Question: I'm trying to code integration by Simpson's method in CUDA.
This is the formula for Simpson's rule

where 'x_k = a + k*h'.
Here's my code
'''
__device__ void initThreadBounds(int *n_start, int *n_end, int n,
int totalBlocks, int blockWidth)
{
int threadId = blockWidth * blockIdx.x + threadIdx.x;
int nextThreadId = threadId + 1;
int threads = blockWidth * totalBlocks;
*n_start = (threadId * n)/ threads;
*n_end = (nextThreadId * n)/ threads;
}
__device__ float reg_func (float x)
{
return x;
}
typedef float (*p_func) (float);
__device__ p_func integrale_f = reg_func;
__device__ void integralSimpsonMethod(int totalBlocks, int totalThreads,
double a, double b, int n, float p_function(float), float* result)
{
*result = 0;
float h = (b - a)/n;
//*result = p_function(a)+p_function(a + h * n);
//parallel
int idx_start;
int idx_end;
initThreadBounds(&idx_start, &idx_end, n-1, totalBlocks, totalThreads);
//parallel_ends
for (int i = idx_start; i < idx_end; i+=2) {
*result += ( p_function(a + h*(i-1)) +
4 * p_function(a + h*(i)) +
p_function(a + h*(i+1)) ) * h/3;
}
}
__global__ void integralSimpson(int totalBlocks, int totalThreads, float* result)
{
float res = 0;
integralSimpsonMethod(totalBlocks, totalThreads, 0, 10, 1000, integrale_f, &res);
result[(blockIdx.x*totalThreads + threadIdx.x)] = res;
//printf ("Simpson method
");
}
__host__ void inttest()
{
const int blocksNum = 32;
const int threadNum = 32;
float *device_resultf;
float host_resultf[threadNum*blocksNum]={0};
cudaMalloc((void**) &device_resultf, sizeof(float)*threadNum*blocksNum);
integralSimpson<<<blocksNum, threadNum>>>(blocksNum, threadNum, device_resultf);
cudaThreadSynchronize();
cudaMemcpy(host_resultf, device_resultf, sizeof(float) *threadNum*blocksNum,
cudaMemcpyDeviceToHost);
float sum = 0;
for (int i = 0; i != blocksNum*threadNum; ++i) {
sum += host_resultf[i];
// printf ("result in %i cell = %f
", i, host_resultf[i]);
}
printf ("sum = %f
", sum);
cudaFree(device_resultf);
}
int main(int argc, char* argv[])
{
inttest();
int i;
scanf ("%d",&i);
}
'''
The problem is: it works wrong when 'n' is lower than 100000. For an integral from '0' to '10', the result is '~99', but when 'n = 100000' or larger it works fine and the result is '~50'.
What's wrong, guys?
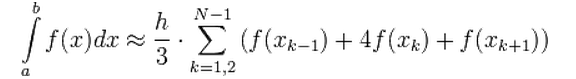
Answer: The basic problem here is that you don't understand your own algorithm.
Your 'integralSimpsonMethod()' function is designed such that each thread is sampling at least 3 quadrature points per sub-interval in the integral domain. Therefore, if you choose n so that it is less than four times the number of threads in the kernel call, it is inevitable that each sub interval will overlap and the resulting integral will be incorrect. You need to make sure that the code checks and scales the thread count or n so that they don't produce overlap when the integral is computed.
If you are doing this for anything other than self-edification, then I recommend you look up the version of Simpson's rule. This is much better suited to parallel implementation and will be considerably more performant if implemented correctly.